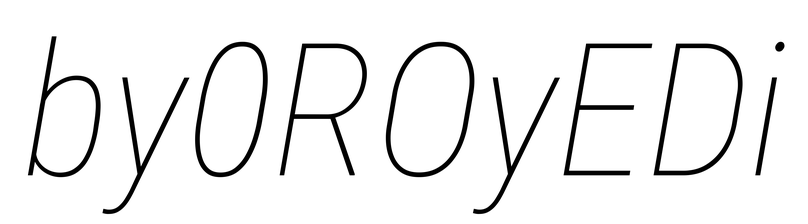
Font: Roboto-Italic_Condensed_Thin_Italic